Interaction volume radius: 10 \u00c5
Interaction volume height: 10 \u00c5
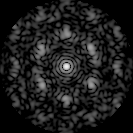
Disorder parameter: 0.5786